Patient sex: M
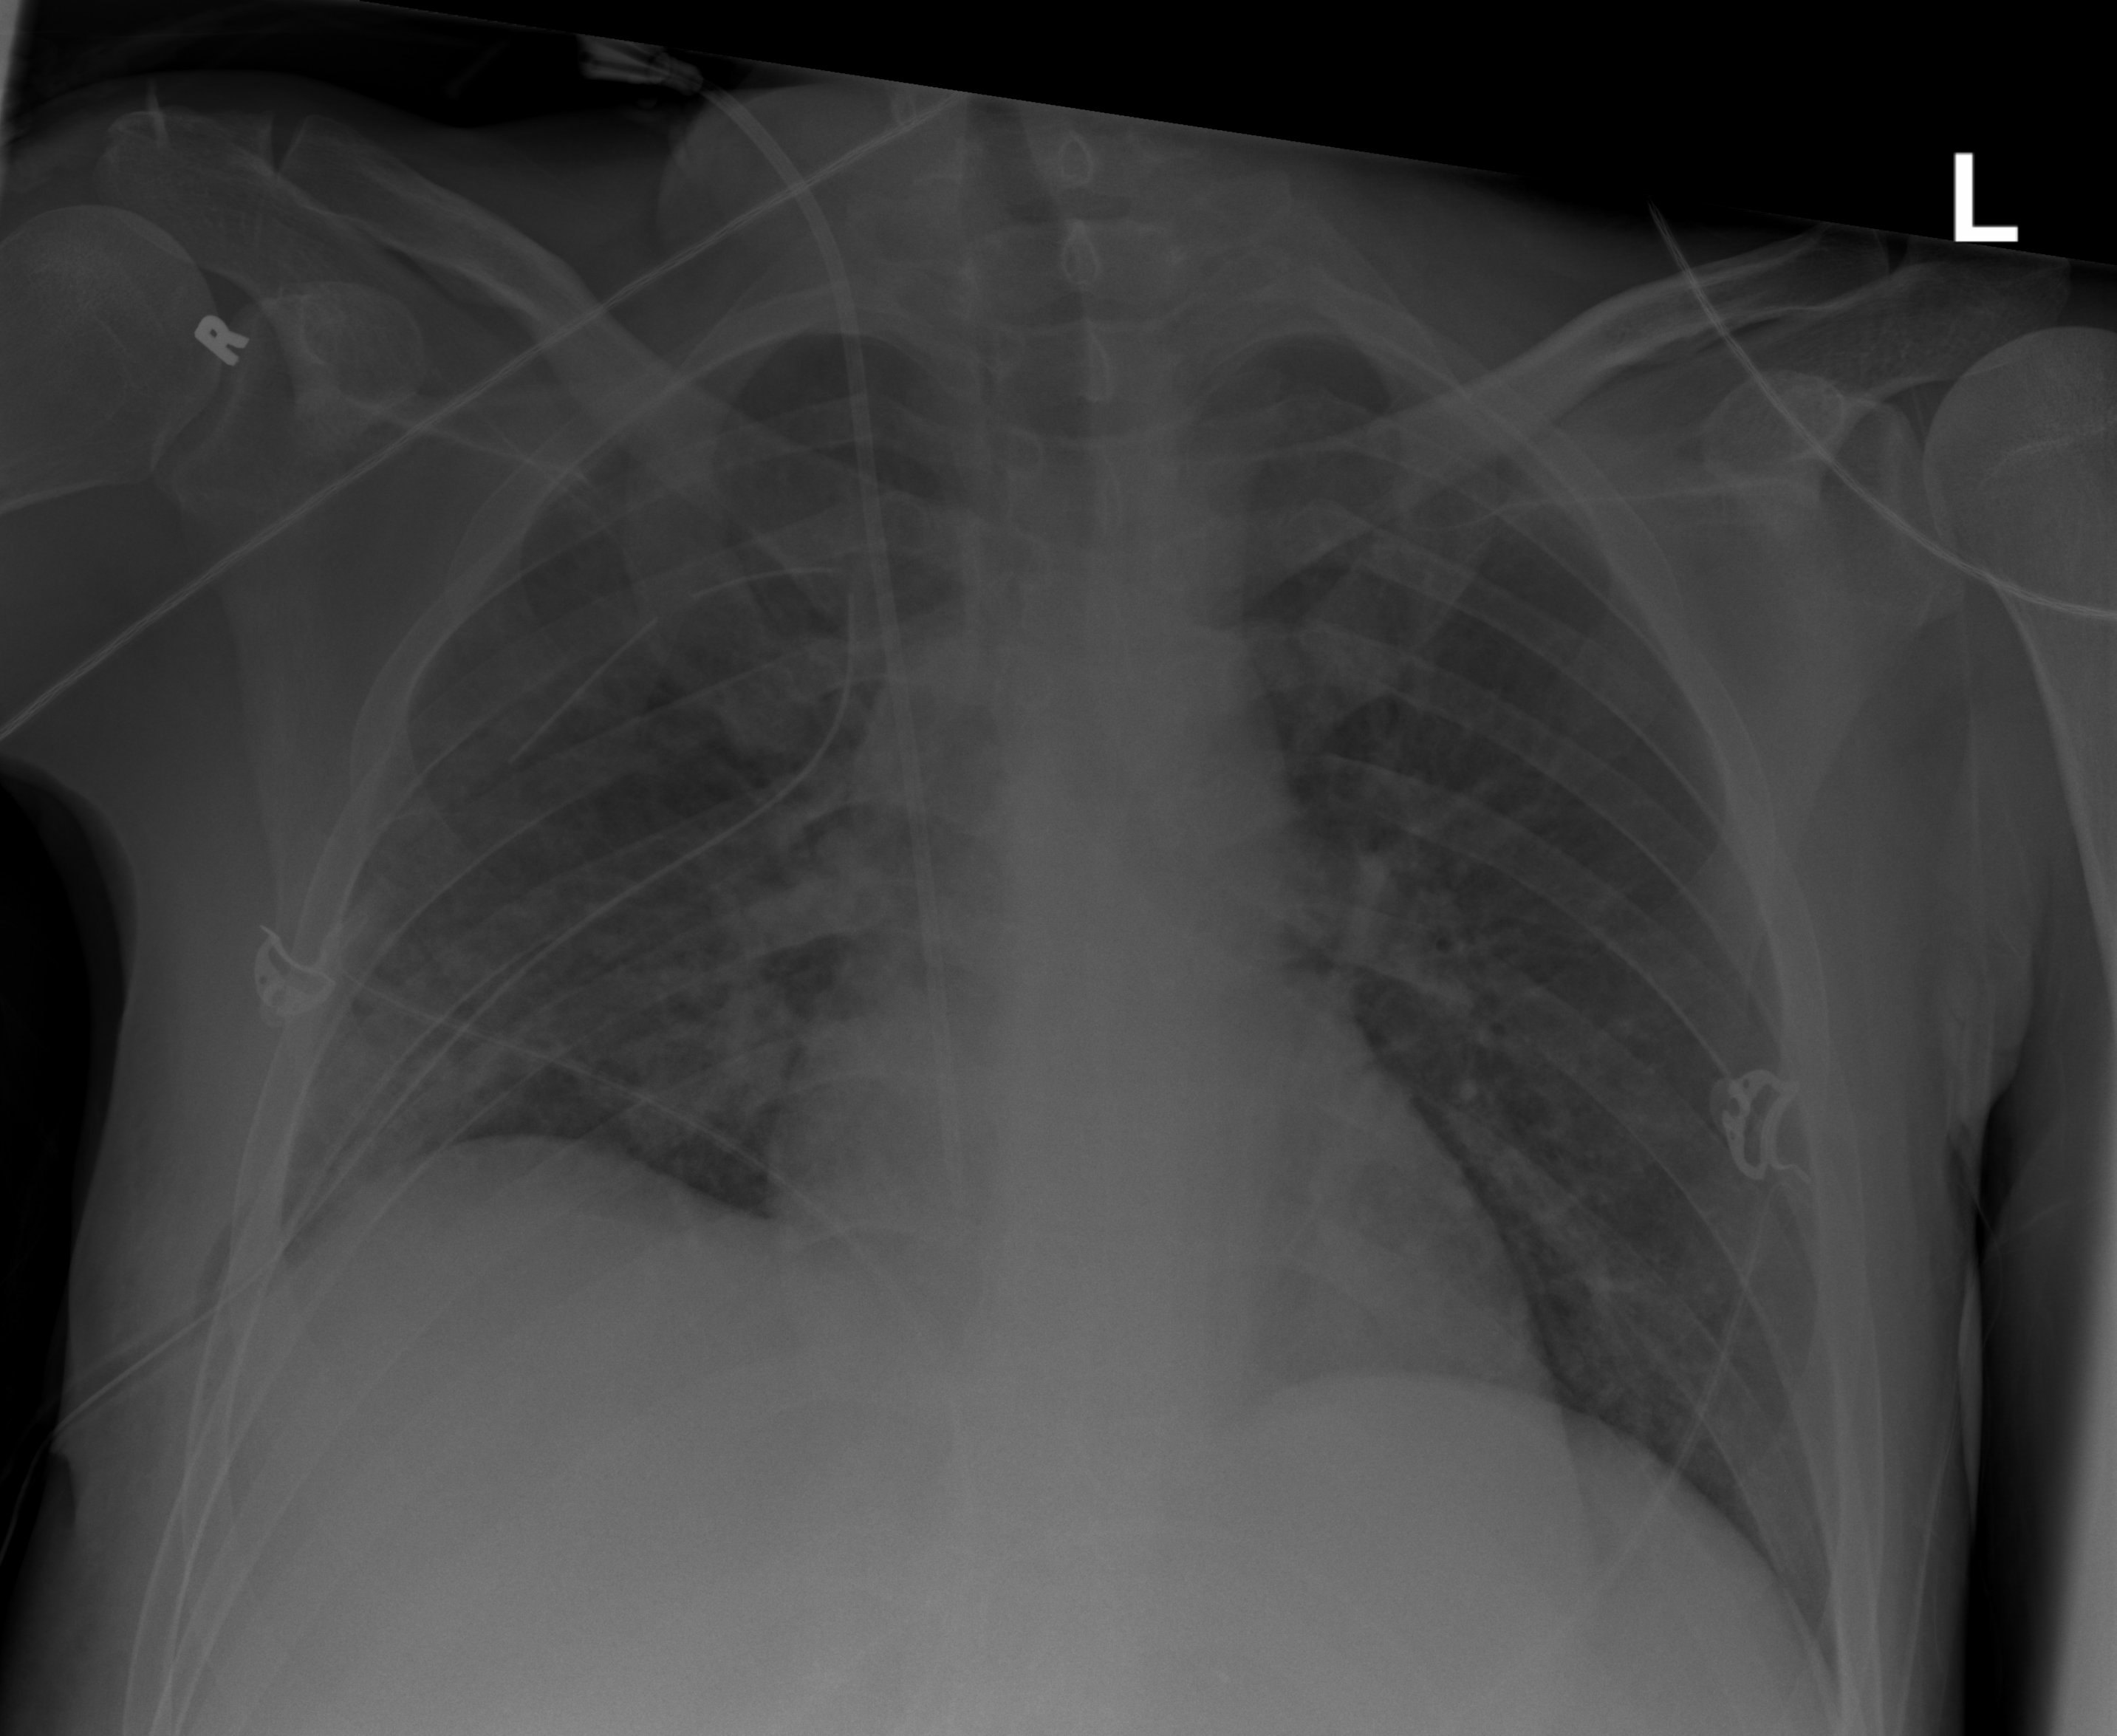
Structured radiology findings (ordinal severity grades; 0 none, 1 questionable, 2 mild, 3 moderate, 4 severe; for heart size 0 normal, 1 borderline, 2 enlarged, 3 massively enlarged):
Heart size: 1
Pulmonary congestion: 2
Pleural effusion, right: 2
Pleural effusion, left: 0
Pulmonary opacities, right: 2
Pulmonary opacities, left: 0
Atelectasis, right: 2
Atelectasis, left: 0